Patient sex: F
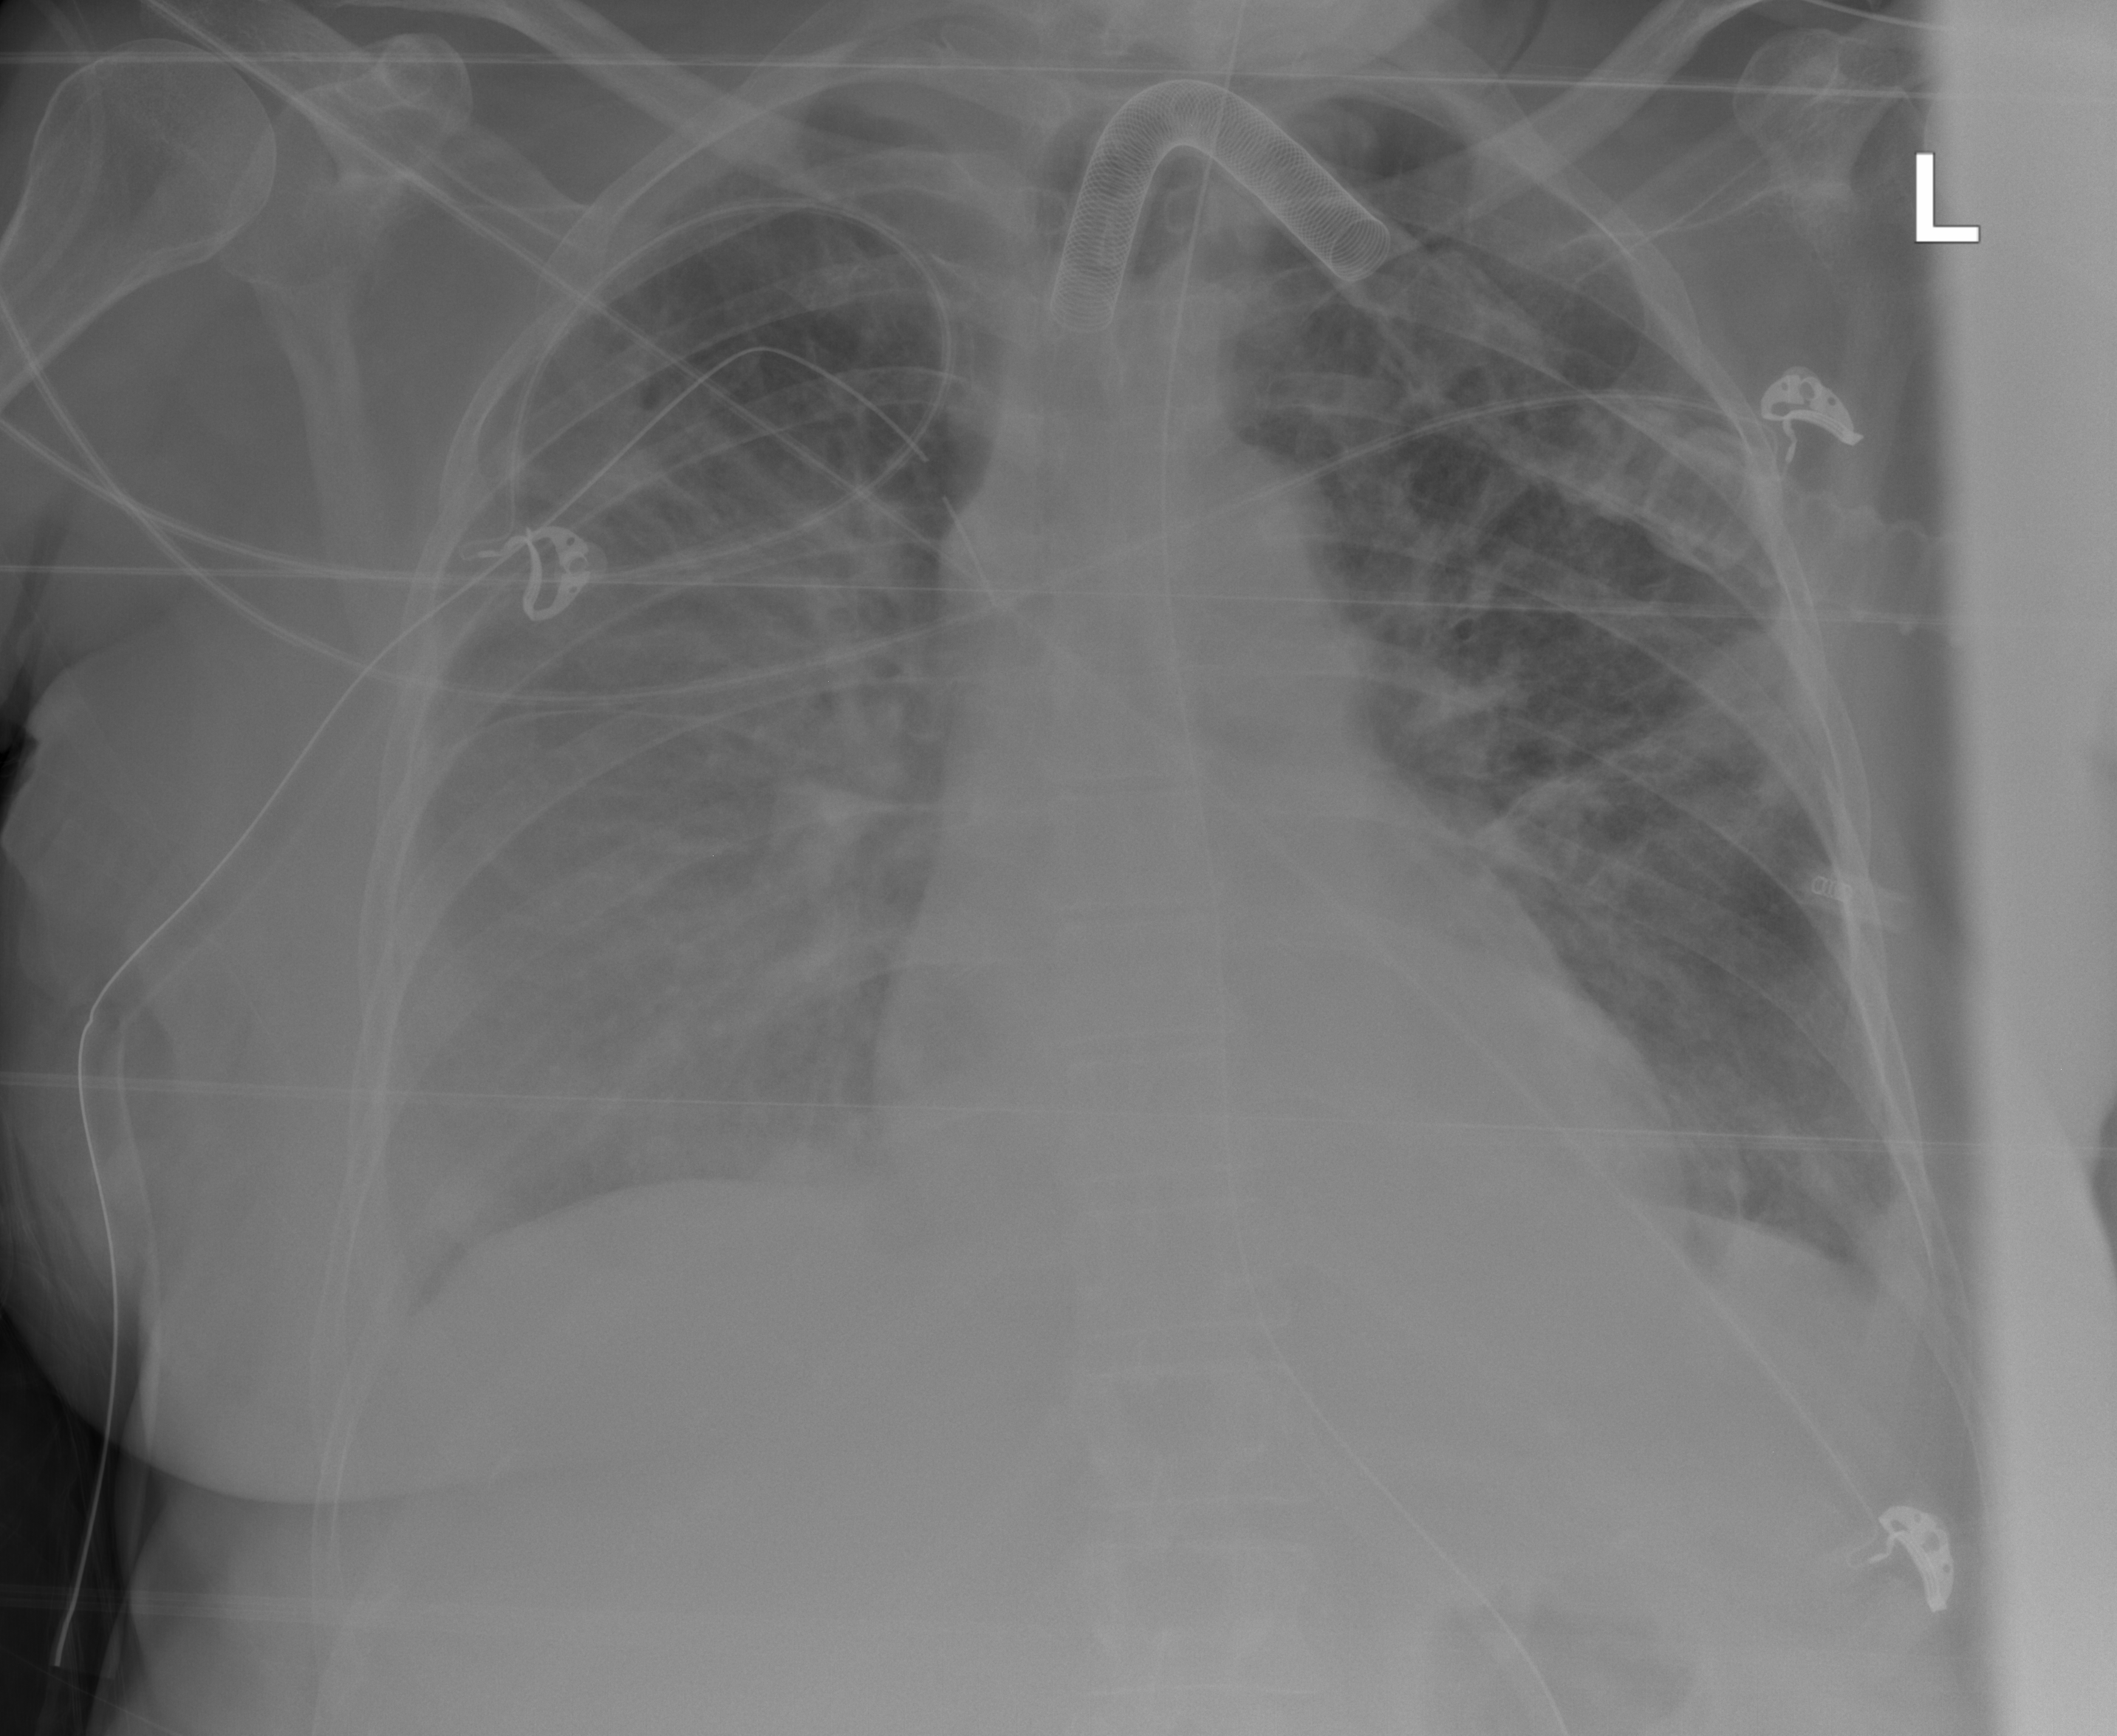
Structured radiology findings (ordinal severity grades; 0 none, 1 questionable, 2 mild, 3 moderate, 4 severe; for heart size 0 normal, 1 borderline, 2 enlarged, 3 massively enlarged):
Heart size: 0
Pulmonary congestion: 2
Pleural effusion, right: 2
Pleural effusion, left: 1
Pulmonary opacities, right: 2
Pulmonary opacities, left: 2
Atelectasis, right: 2
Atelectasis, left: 2